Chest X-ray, AP view. Patient: 42 years old, sex M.
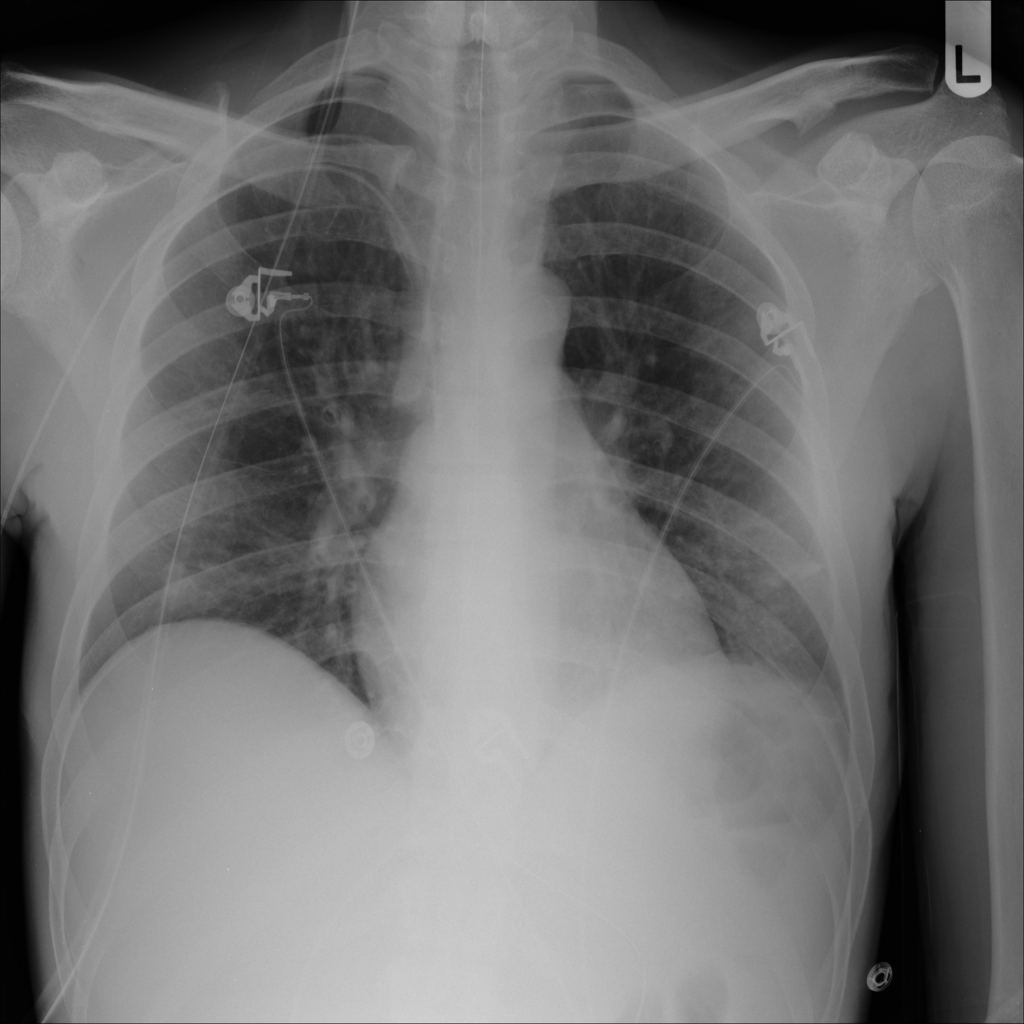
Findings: Atelectasis